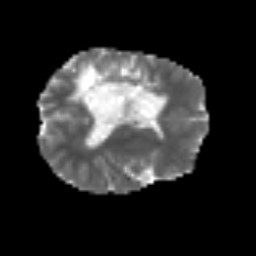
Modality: MD
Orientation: axial
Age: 31
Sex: female
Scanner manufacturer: siemens
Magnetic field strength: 3 T
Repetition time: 3.2 s
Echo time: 0.081 s